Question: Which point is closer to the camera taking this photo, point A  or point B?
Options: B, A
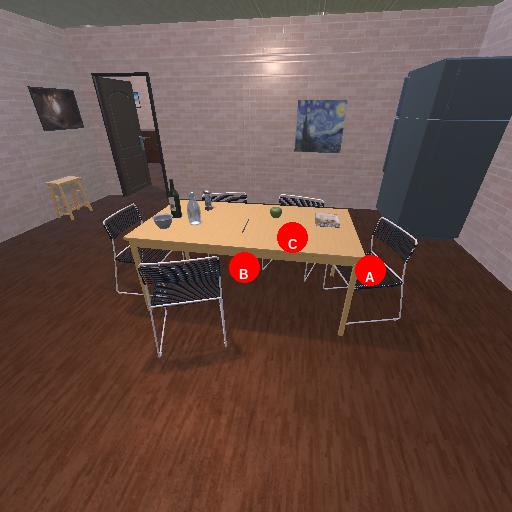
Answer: B